Question: flutter pull_to_refresh_flutter3 Set pull-down background color??
seek help!!!!

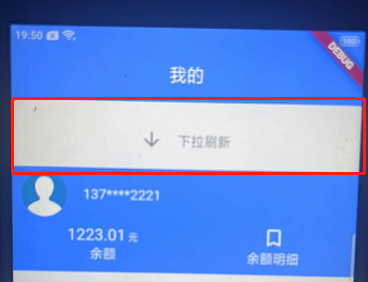
Answer: You can wrap the 'SmartRefresher' with a widget to provide color, and then wrap the child with another widget to change the color. You might find better way like using theme but it depends on header type.
'''
Container(
color: Colors.blue,
child: SmartRefresher(
enablePullDown: true,
controller: _refreshController,
enablePullUp: true,
header: ClassicHeader(),
onRefresh: () async {},
child: Material(
color: Colors.white,
child: ListView.builder(
itemBuilder: (c, i) =>
'''